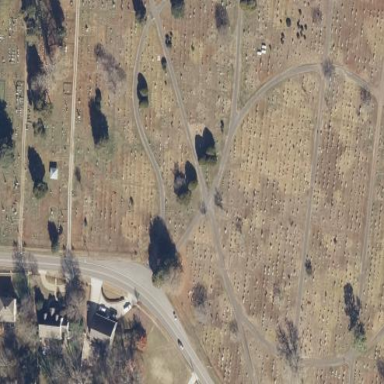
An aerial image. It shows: Cemetery.